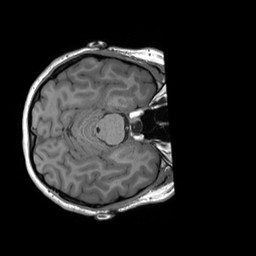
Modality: T1w
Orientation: axial
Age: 26
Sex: female
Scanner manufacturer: siemens
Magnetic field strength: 3 T
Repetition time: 1.8 s
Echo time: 0.00232 s